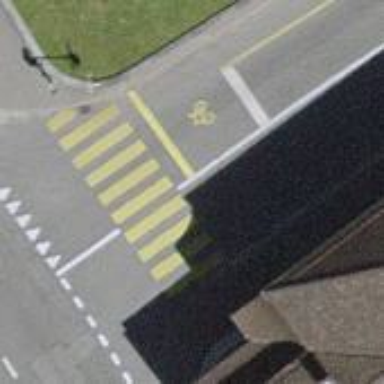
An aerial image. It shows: Marked road crossing with visible crossing markings.